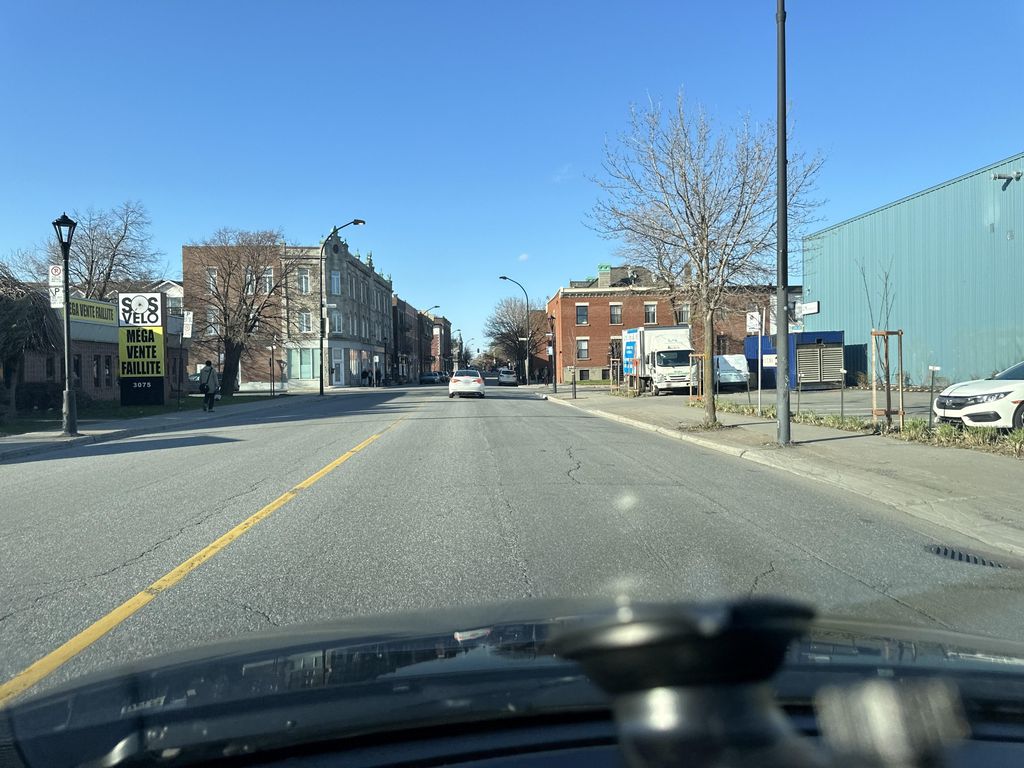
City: montreal